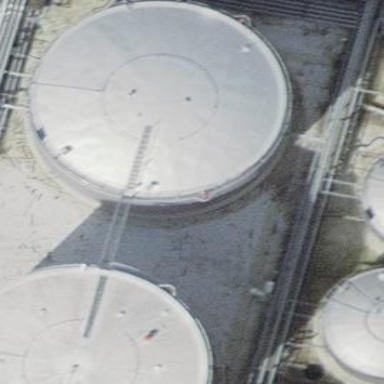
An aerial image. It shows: Building with storage tank.